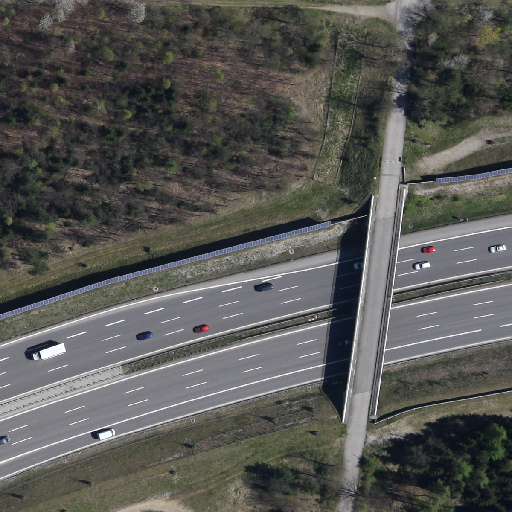
Referring expression: light-duty vehicle